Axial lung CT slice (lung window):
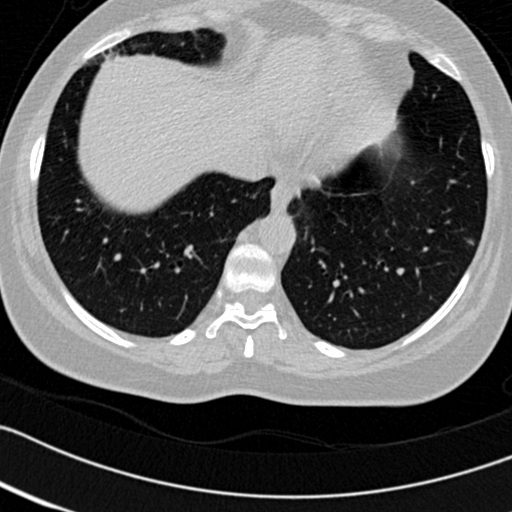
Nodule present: no